Question: I have two 'div's, side by side, where one (right) has more content that the other (left). I've been trying to have the right one, vertical align so it's centered in the middle of the left one.
Here is the CodePen: <URL>
Trying to achieve something like this on desktop:
'''
.vertical-align {
display: flex;
align-items: center;
justify-content: center;
flex-direction: row;
}
.bg-overlay {
/*background: linear-gradient( rgba(140,113,94, .9), rgba(140,113,94, .1));*/
background: linear-gradient(rgba(20, 20, 20, .7), rgba(20, 20, 20, .7));
position: relative;
display: table;
}
.owl-bg {
background: url('https://www.smashingmagazine.com/wp-content/uploads/2015/06/10-dithering-opt.jpg');
position: relative;
z-index: -1;
background-repeat: no-repeat;
background-size: cover;
background-position: center center;
color: white;
}
.owl-ttl {
display: inline-block;
height: 100%;
}
.owl-ttl-text {
position: relative;
z-index: 100;
color: white;
display: initial;
overflow: auto;
min-height: inherit;
}
.owl-content-text {
position: relative;
z-index: 100;
color: white;
display: initial;
overflow: auto;
min-height: inherit;
padding: 4vh;
font-weight: 200;
padding-left: 6vw;
}
.owl-bg:after {
clear: both;
}
'''
'''
<link href="https://maxcdn.bootstrapcdn.com/bootstrap/3.3.7/css/bootstrap.min.css" rel="stylesheet" />
<div class="owl-bg col-md-12 col-xs-12">
<div class="row vertical-align ">
<div class="bg-overlay col-md-12 col-xs-12">
<div class="col-md-12 col-xs-12 text-center">
<div class="pecan-text">
<div class="col-md-5 col-xs-12 owl-ttl">
<span class="font-light owl-ttl-text">OWL</span><br/>
<span class="font-light owl-subt-text"><i>(Carya illinoinensis)</i></span><br/><br/>
</div>
<div class="col-md-6 col-xs-12 text-justify owl-content-text">
<p>
Owls are birds from the order Strigiformes, which includes about 200 species of mostly solitary and nocturnal birds of prey typified by an upright stance, a large, broad head, binocular vision, binaural hearing, sharp talons, and feathers adapted for
silent flight. Exceptions include the diurnal northern hawk- owl and the gregarious burrowing owl.
<br /> Owls hunt mostly small mammals, insects, and other birds, although a few species specialize in hunting fish. They are found in all regions of the Earth except Antarctica and some remote islands.
<br /> Owls are divided into two families: the Strigidae family of true (or typical) owls; and the Tytonidae family of barn-owls.
</p>
<div style="clear:both"></div>
</div>
<div class="col-md-1 col-md-4 col-xs-12"></div>
</div>
</div>
</div>
</div>
'''
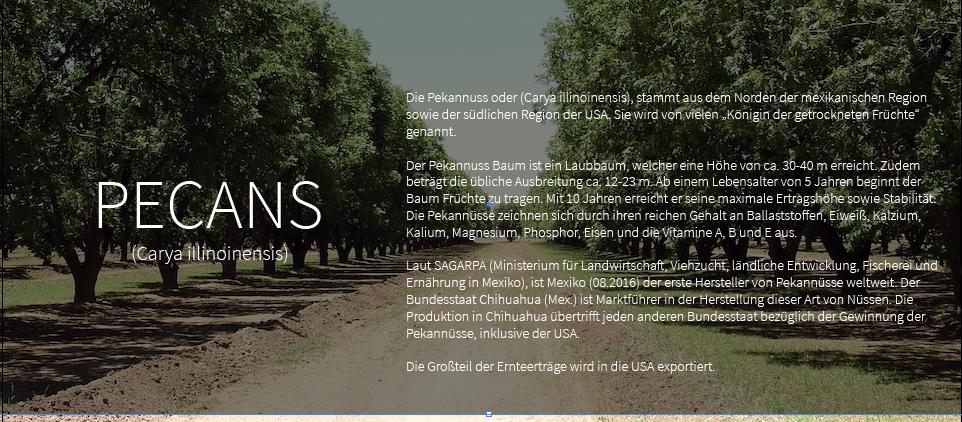
Answer: Add 'display: flex' and 'align-items: center' for your '.pecan-text'. Demo:
'''
.pecan-text {
display: flex; /* new */
align-items: center; /* new */
}
.vertical-align {
display: flex;
align-items: center;
justify-content: center;
flex-direction: row;
}
.bg-overlay {
/*background: linear-gradient( rgba(140,113,94, .9), rgba(140,113,94, .1));*/
background: linear-gradient(rgba(20, 20, 20, .7), rgba(20, 20, 20, .7));
position: relative;
display: table;
}
.owl-bg {
background: url('https://www.smashingmagazine.com/wp-content/uploads/2015/06/10-dithering-opt.jpg');
position: relative;
z-index: -1;
background-repeat: no-repeat;
background-size: cover;
background-position: center center;
color: white;
}
.owl-ttl {
display: inline-block;
height: 100%;
}
.owl-ttl-text {
position: relative;
z-index: 100;
color: white;
display: initial;
overflow: auto;
min-height: inherit;
}
.owl-content-text {
position: relative;
z-index: 100;
color: white;
display: initial;
overflow: auto;
min-height: inherit;
padding: 4vh;
font-weight: 200;
padding-left: 6vw;
}
.owl-bg:after {
clear: both;
}
'''
'''
<link href="https://maxcdn.bootstrapcdn.com/bootstrap/3.3.7/css/bootstrap.min.css" rel="stylesheet" />
<div class="owl-bg col-md-12 col-xs-12">
<div class="row vertical-align ">
<div class="bg-overlay col-md-12 col-xs-12">
<div class="col-md-12 col-xs-12 text-center">
<div class="pecan-text">
<div class="col-md-5 col-xs-12 owl-ttl">
<span class="font-light owl-ttl-text">OWL</span><br/>
<span class="font-light owl-subt-text"><i>(Carya illinoinensis)</i></span><br/><br/>
</div>
<div class="col-md-6 col-xs-12 text-justify owl-content-text">
<p>
Owls are birds from the order Strigiformes, which includes about 200 species of mostly solitary and nocturnal birds of prey typified by an upright stance, a large, broad head, binocular vision, binaural hearing, sharp talons, and feathers adapted for
silent flight. Exceptions include the diurnal northern hawk- owl and the gregarious burrowing owl.
<br /> Owls hunt mostly small mammals, insects, and other birds, although a few species specialize in hunting fish. They are found in all regions of the Earth except Antarctica and some remote islands.
<br /> Owls are divided into two families: the Strigidae family of true (or typical) owls; and the Tytonidae family of barn-owls.
</p>
<div style="clear:both"></div>
</div>
<div class="col-md-1 col-md-4 col-xs-12"></div>
</div>
</div>
</div>
</div>
'''